Question: What is the runtime?
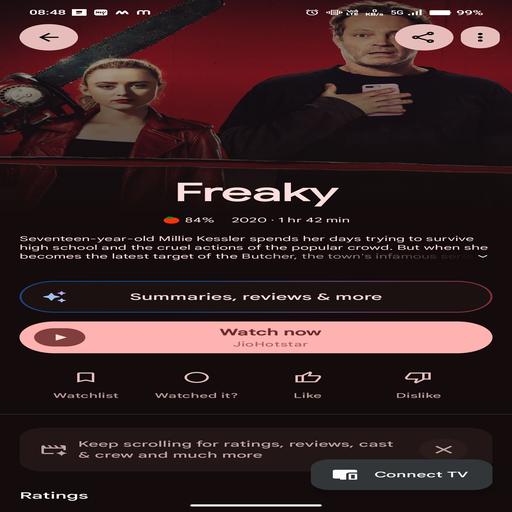
Answer: 1 hr 42 min